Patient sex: M
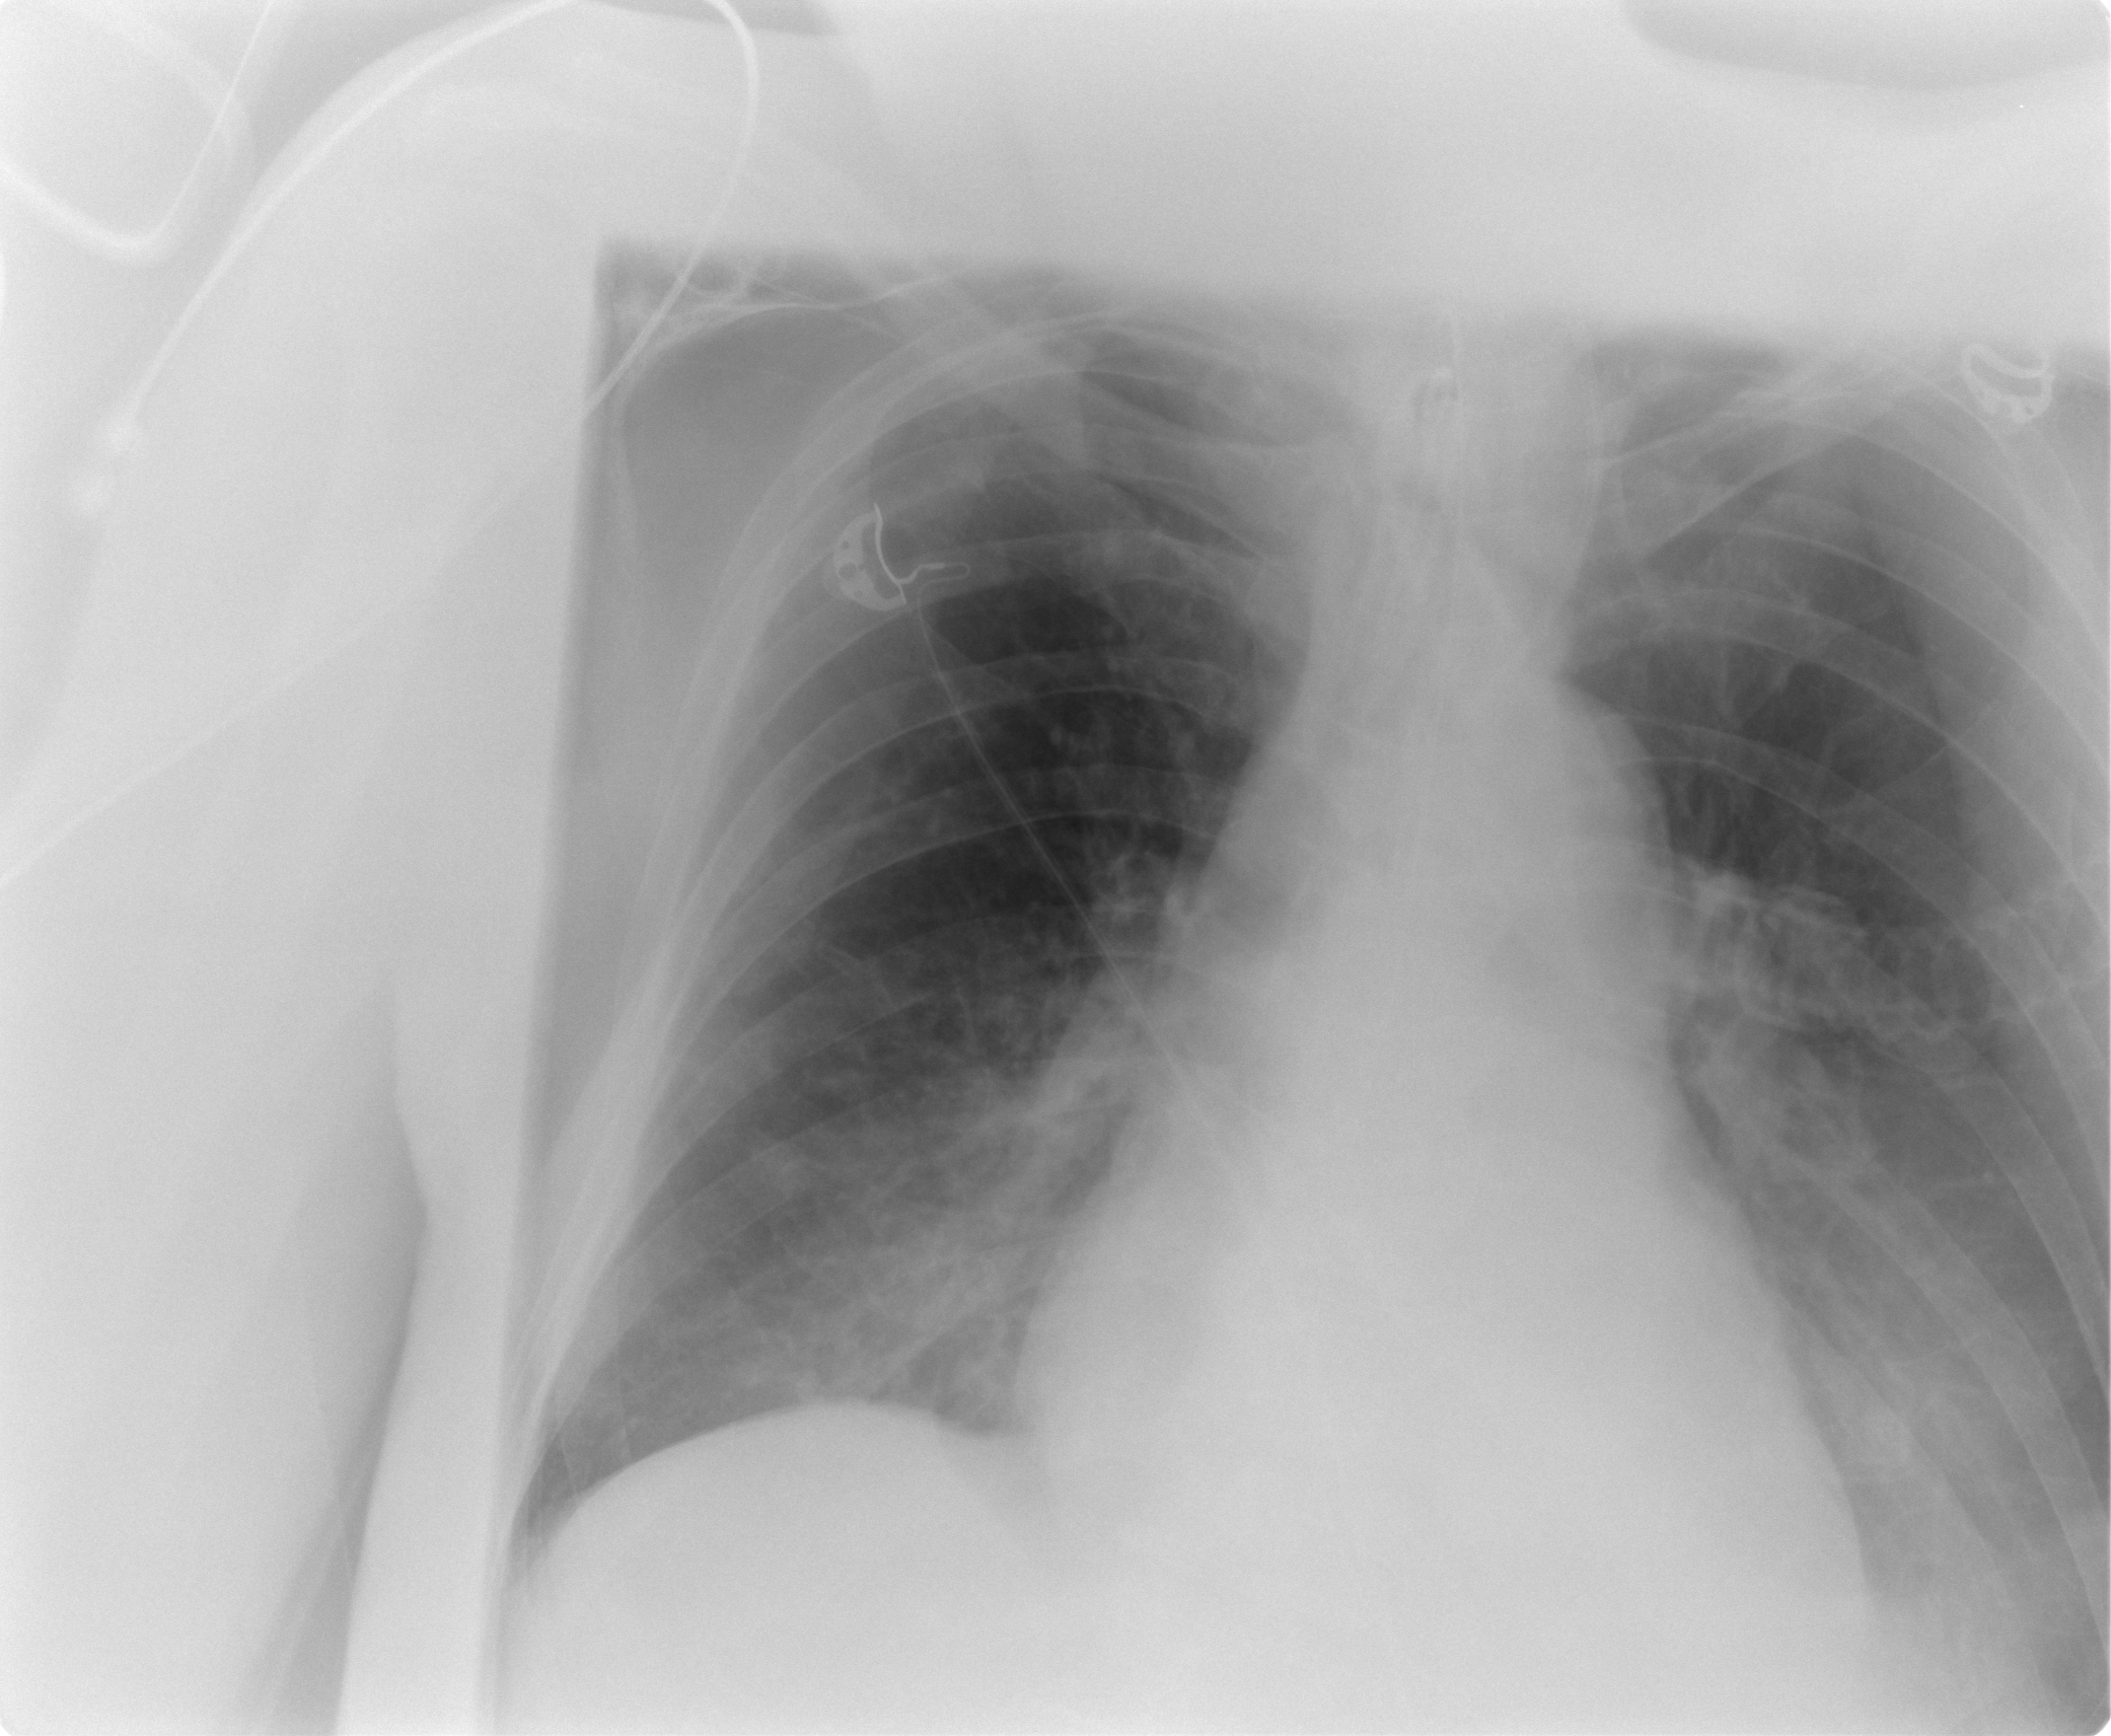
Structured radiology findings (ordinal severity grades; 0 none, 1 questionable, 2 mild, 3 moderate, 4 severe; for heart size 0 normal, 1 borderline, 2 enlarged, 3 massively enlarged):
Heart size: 0
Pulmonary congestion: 0
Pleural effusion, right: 0
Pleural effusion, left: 2
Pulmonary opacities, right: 2
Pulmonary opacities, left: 2
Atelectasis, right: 2
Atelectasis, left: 2